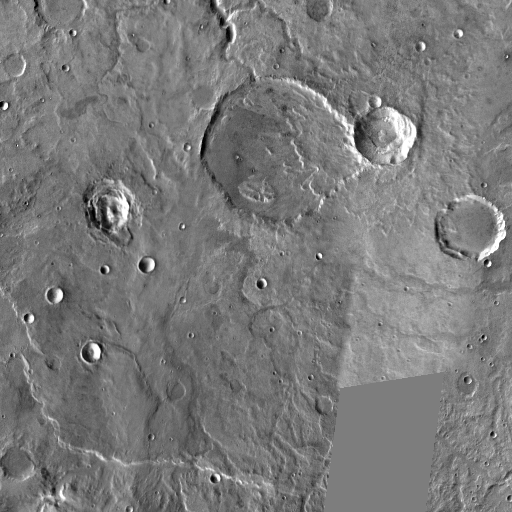
Crater classes present: Background, Other, Layered, Buried